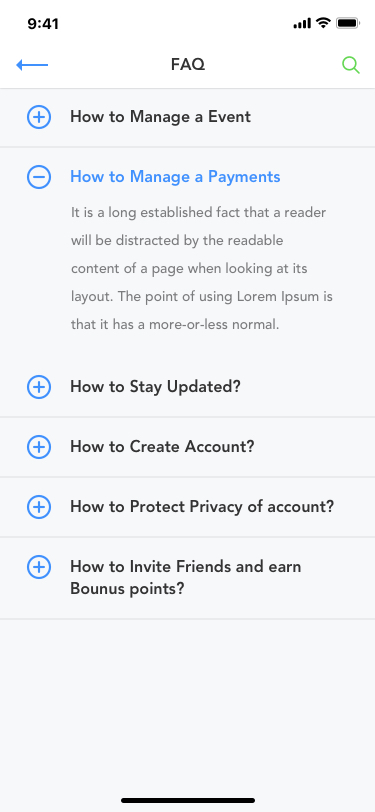
Text in this UI design:
How to Manage a Event
How to Manage a Payments
It is a long established fact that a reader will be distracted by the readable content of a page when looking at its layout. The point of using Lorem Ipsum is that it has a more-or-less normal.
How to Stay Updated?
How to Create Account?
How to Protect Privacy of account?
How to Invite Friends and earn
Bounus points?